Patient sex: M
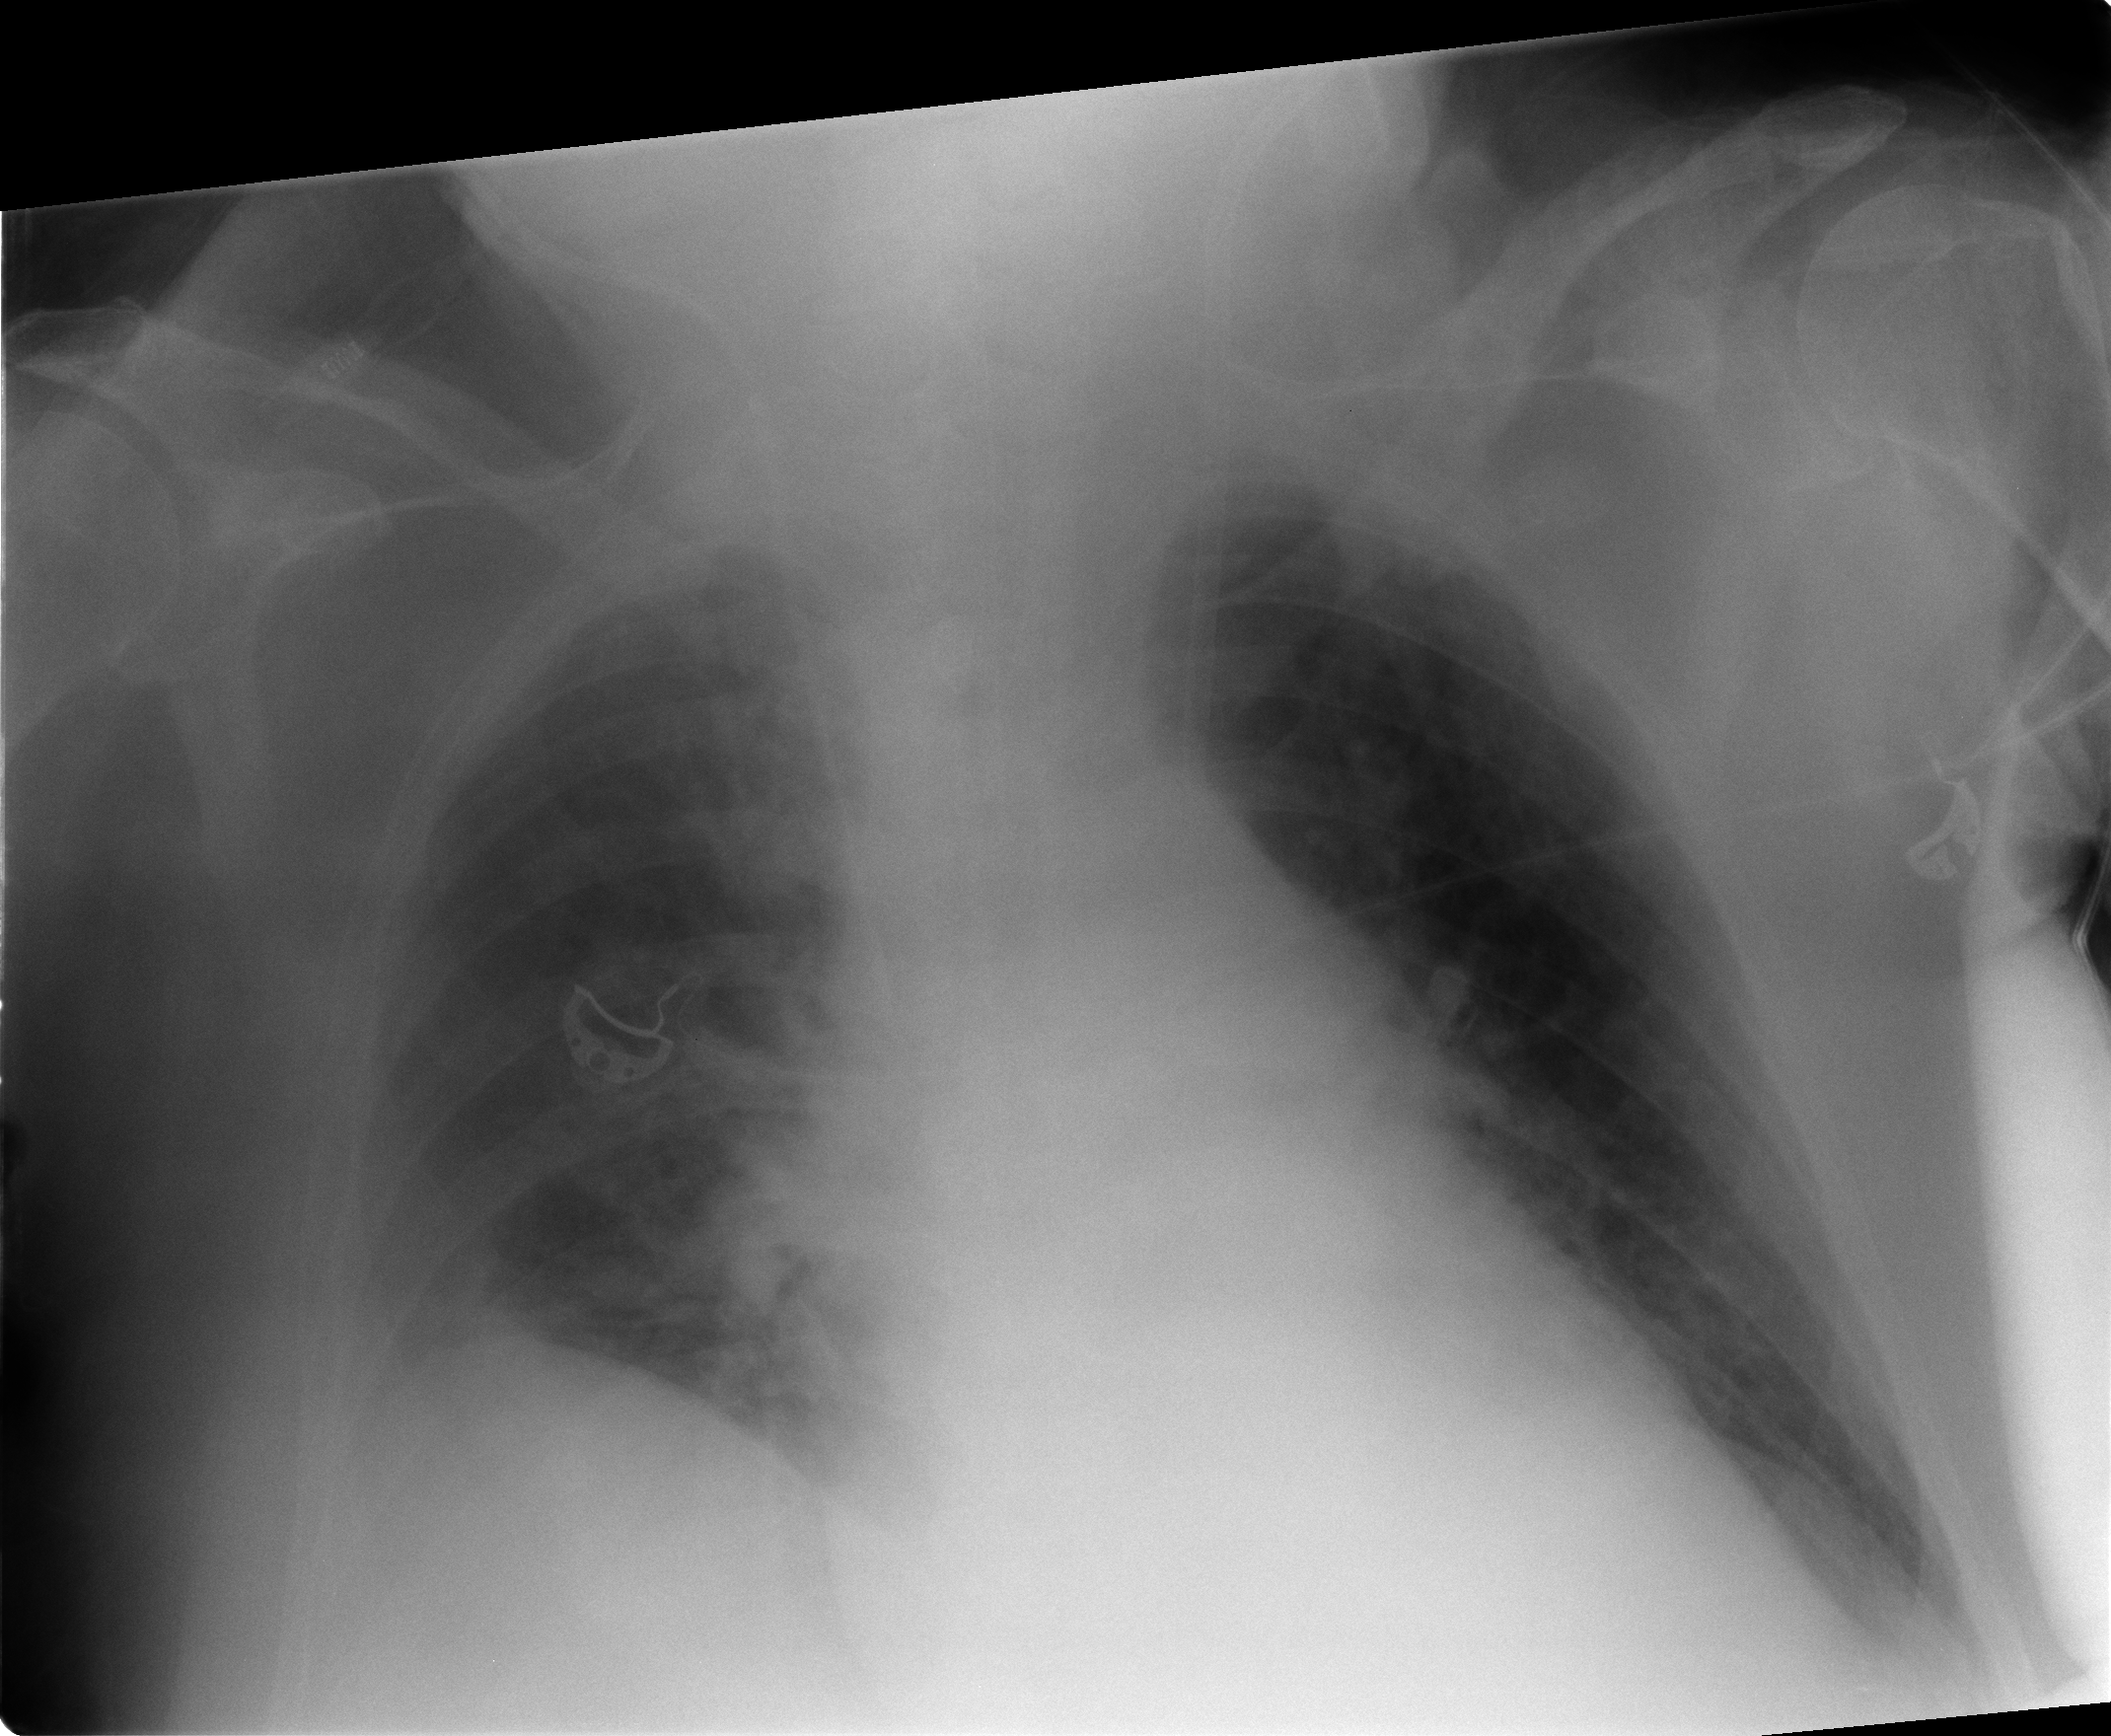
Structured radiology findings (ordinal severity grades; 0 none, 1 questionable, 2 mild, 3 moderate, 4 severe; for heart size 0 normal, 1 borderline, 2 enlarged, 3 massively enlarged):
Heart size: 2
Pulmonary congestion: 0
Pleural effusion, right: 2
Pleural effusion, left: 2
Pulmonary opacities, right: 0
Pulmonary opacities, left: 0
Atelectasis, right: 0
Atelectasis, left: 2